Question: My cocoa app needs to fetch data from network and then shows content in the table view. So I add a spinning style of 'NSProgressIndicator' to animate when the data is downloading. After that the animation of 'NSProgressIndicator' stops and reloads the 'NSTableView'. The strange thing is after the table view reloading, the content shown is not updated. Then If you scroll the table view, the content starts to show,just like:

(the small rectangle above is the frame for the 'NSProgressIndicator')
Below is my code:
'''
- (void)loadOperationData
{
dispatch_async(dispatch_get_main_queue(), ^{
[self _showIndicator];
});
[NSThread detachNewThreadSelector:@selector(getOperationLogProcess) toTarget:self withObject:nil];
}
- (void)_showIndicator
{
if (indicator == nil)
{
indicator = [[NSProgressIndicator alloc] init];
[indicator setStyle:NSProgressIndicatorSpinningStyle];
[indicator setUsesThreadedAnimation:NO];// I tried to comment this, but no use
int width = 30;
CGRect rect = CGRectMake(0, 0, width, width);
NSRect selfRect = [_coverView frame];
rect.origin.x = selfRect.size.width/2 - width/2;
rect.origin.y = selfRect.size.height/2 - width/2;
indicator.frame = rect;
[_coverView addSubview:indicator];
}
[indicator setHidden:NO];
[indicator startAnimation:self];
}
-(void)getOperationLogProcess{
NSDictionary *tempResutDic = [WebServiceManager getOperationLog];//using synchronous ASIHttpRequest to download data
if ([[tempResutDic objectForKey:@"resultCode"] intValue]==100) {
self.operationLogArray = [tempResutDic objectForKey:@"items"];
[self performSelectorOnMainThread:@selector(reloadTableview) withObject:nil waitUntilDone:YES];//refresh UI in main thread
}
}
-(void)reloadTableview
{
[indicator stopAnimation:self];
[indicator setHidden:YES];
[operationlogTable setEnabled:YES];
if ([_coverView isHidden])
{
return;
}
self.lastUpdateDate = [NSDate date];
[operationlogTable reloadData];
}
'''
The '-(void)loadOperationData' is called by the mouse click event. And The reason why I put the '-(void)_showIndicator' in a dispatch block is that the indicator can't be shown. I tried a lot and finally chose it.
I guess the problem ties closely to the way of showing indicator because If I commented the code about the indicator, the problem dismissed.
I really need the indicator to let user know they are waiting.So Please help me how to correctly use NSProgressIndicator.
Thanks!
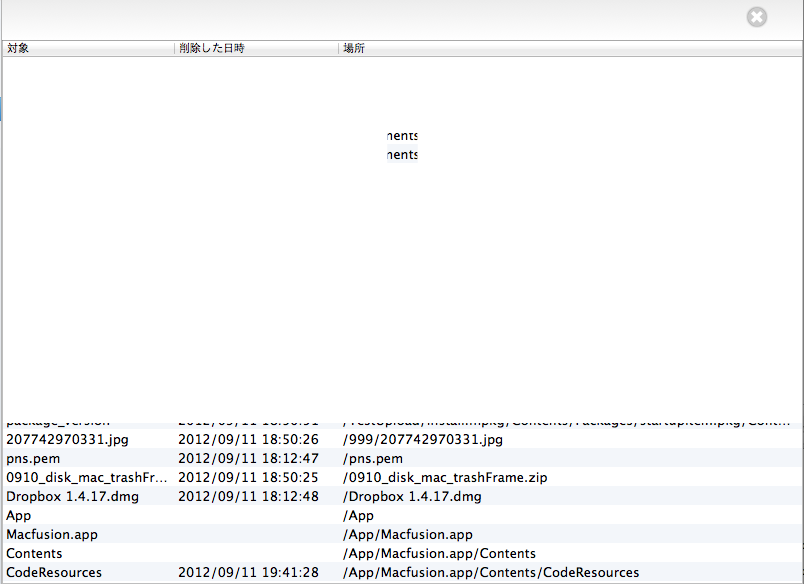
Answer: It caused by the multithread.
In'- (void)loadOperationData' I use main block to show progress indicator and create a thread to fetch data in background. The block is run asynchronously and sometimes is after the '-(void)reloadTableview'.
Finally, I keep '- (void)loadOperationData' is called in main thread and put the '- (void)_showIndicator' out of the block. Then it is fixed.